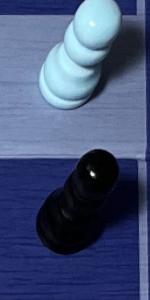
Label: Pawn_Black